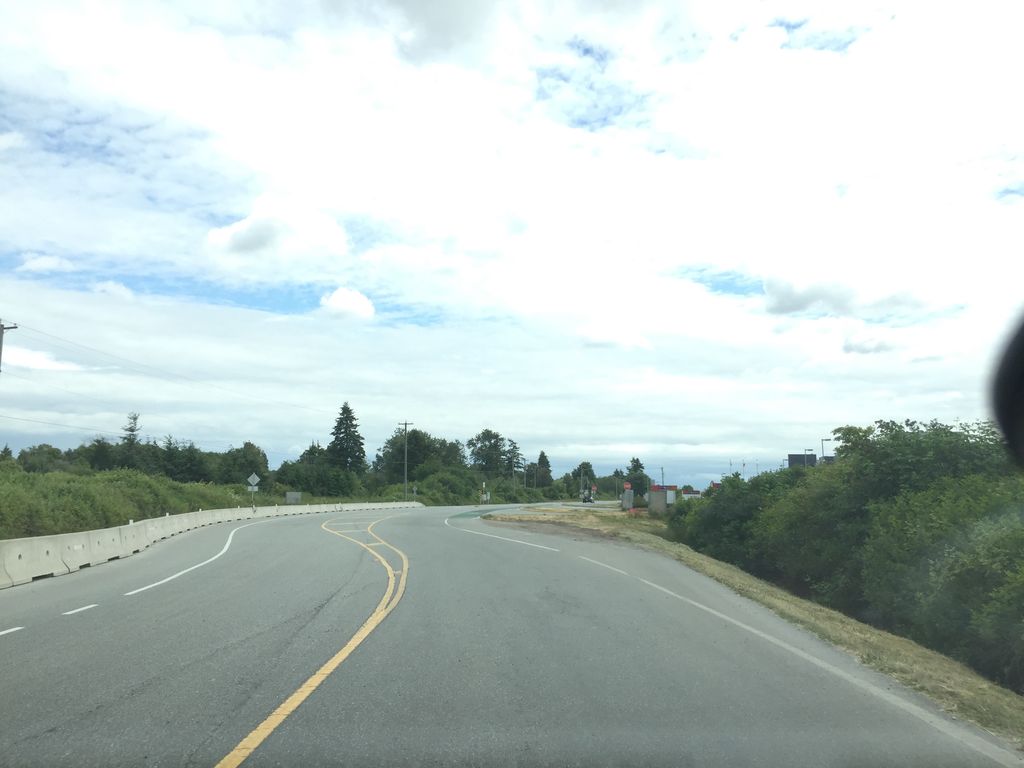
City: vancouver